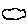
Label: cloud